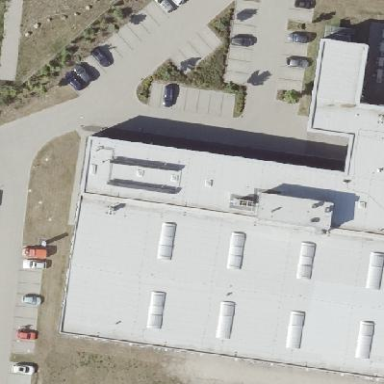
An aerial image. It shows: Industrial building with flat roof.